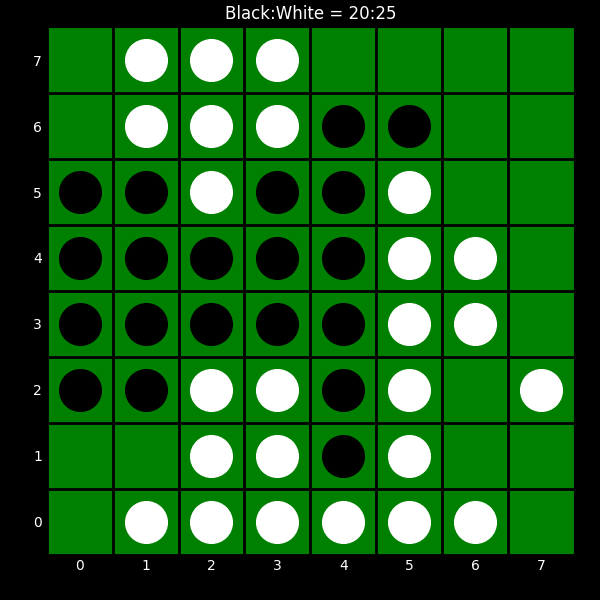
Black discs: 20
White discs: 25